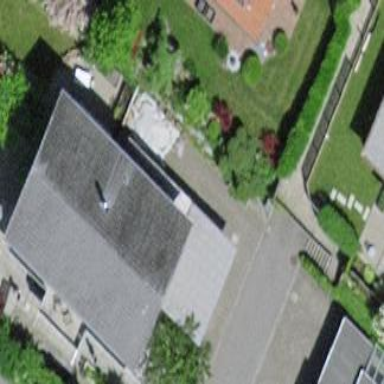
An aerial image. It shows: View of roof of building.